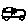
Label: car